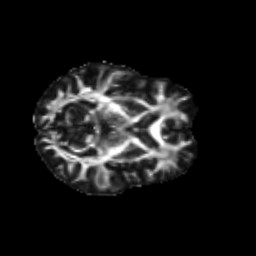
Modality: FA
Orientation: axial
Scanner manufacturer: siemens
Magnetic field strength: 3 T
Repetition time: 9.2 s
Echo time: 0.084 s